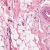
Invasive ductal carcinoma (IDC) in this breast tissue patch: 0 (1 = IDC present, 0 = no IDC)